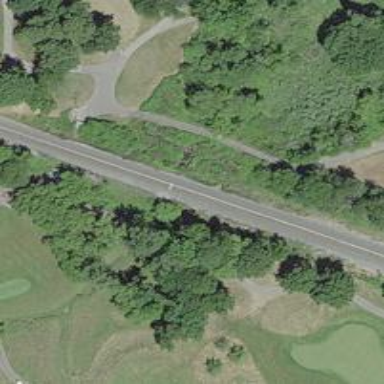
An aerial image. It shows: Path bridge over golf course.